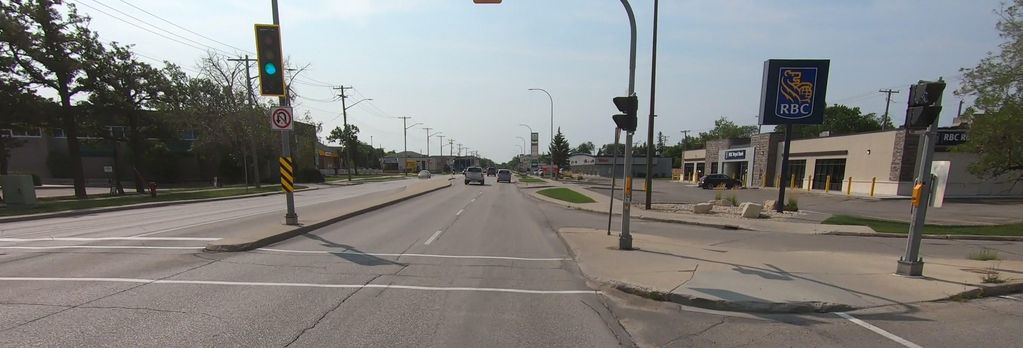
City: winnipeg